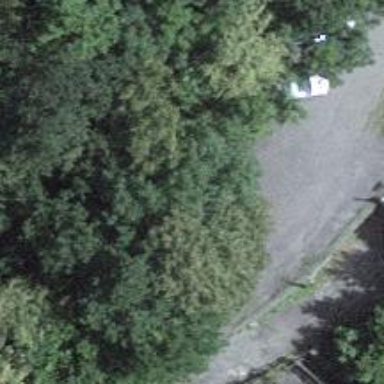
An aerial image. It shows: Parking area.